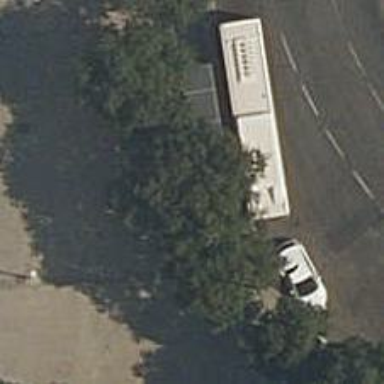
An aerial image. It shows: Bus stop with shelter. It is platform for public transport.